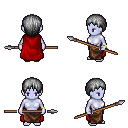
a pixel art fantasy rpg character, female body template, dark elf, purple skin, red cape, robe skirt, gray plain hairstyle, bracelets, spear, four views (front, back, left, right), 2x2 character sprite sheet, small pixel art, hard edges, no anti-aliasing